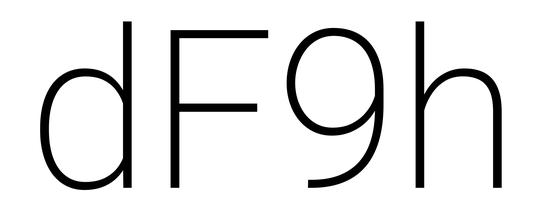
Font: Roboto_ExtraLight